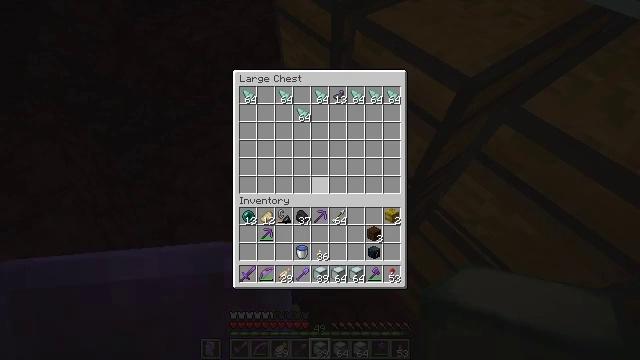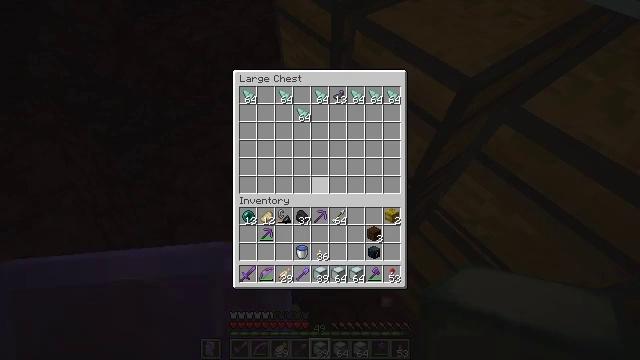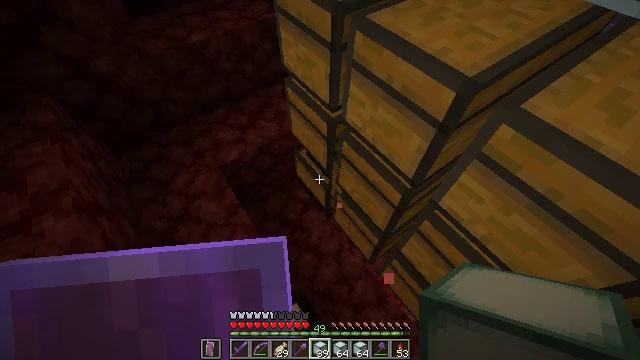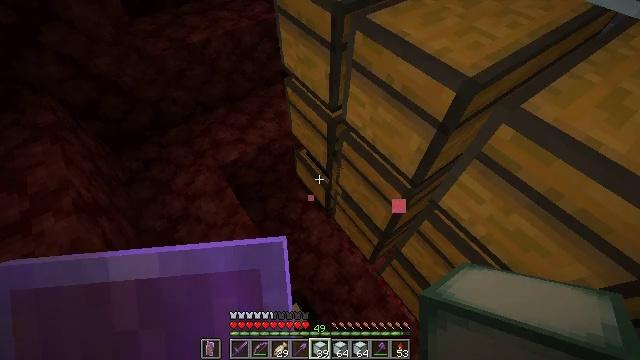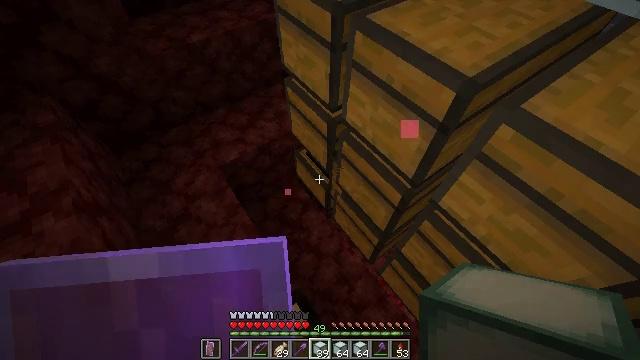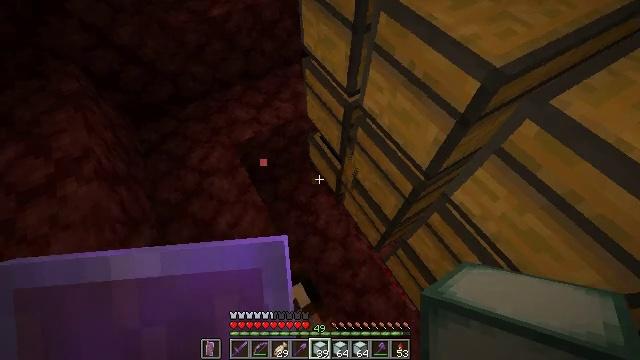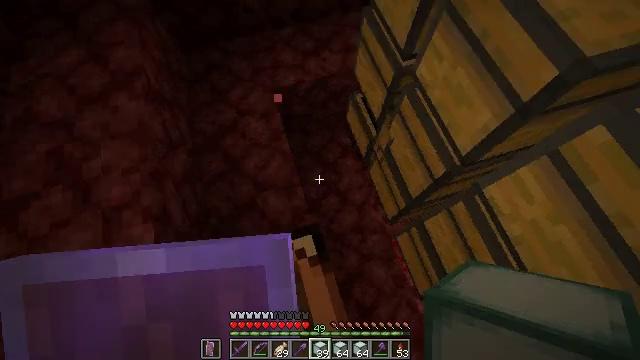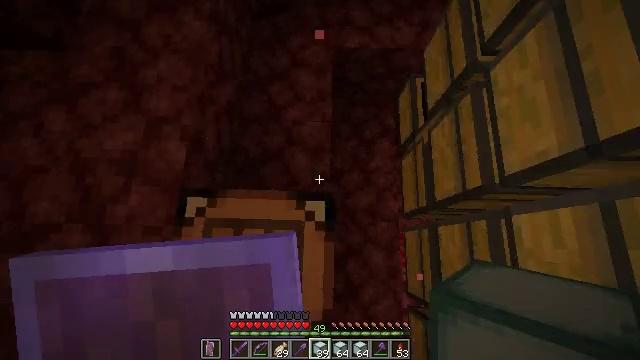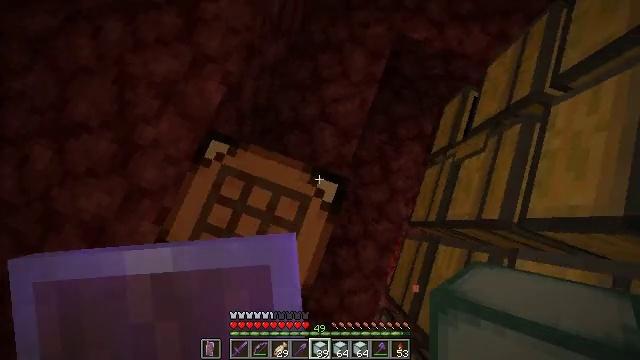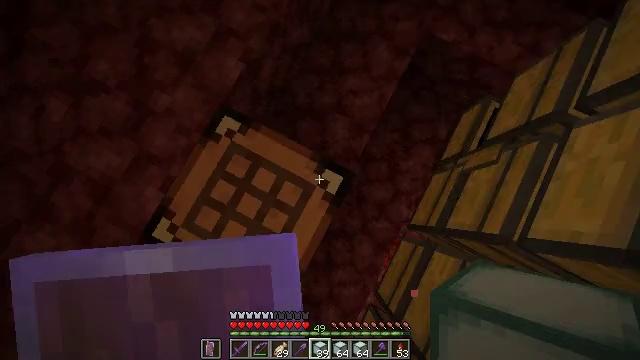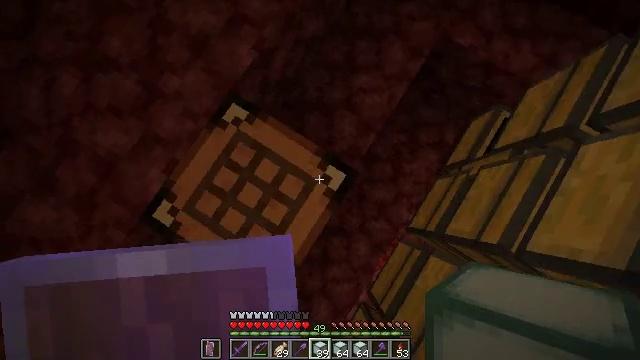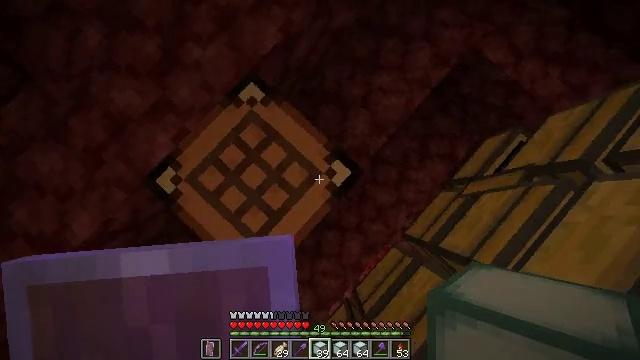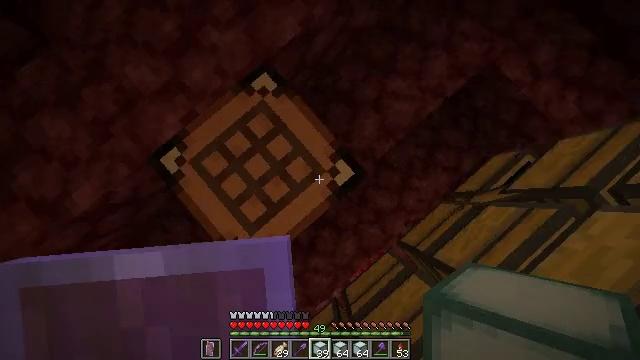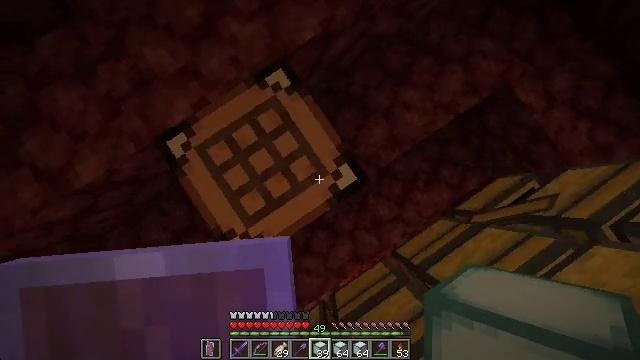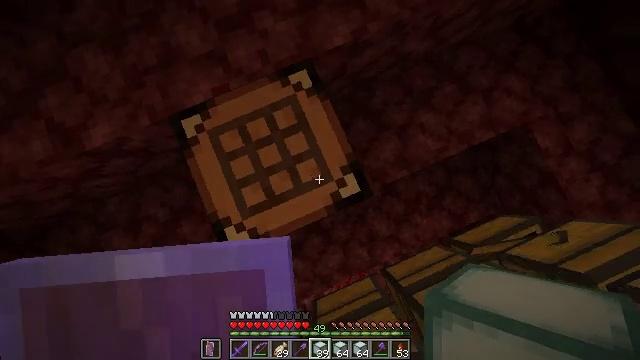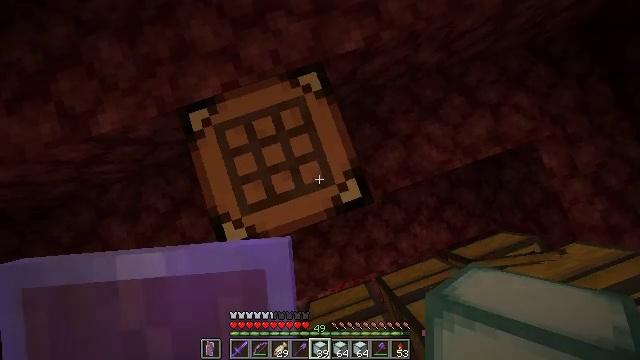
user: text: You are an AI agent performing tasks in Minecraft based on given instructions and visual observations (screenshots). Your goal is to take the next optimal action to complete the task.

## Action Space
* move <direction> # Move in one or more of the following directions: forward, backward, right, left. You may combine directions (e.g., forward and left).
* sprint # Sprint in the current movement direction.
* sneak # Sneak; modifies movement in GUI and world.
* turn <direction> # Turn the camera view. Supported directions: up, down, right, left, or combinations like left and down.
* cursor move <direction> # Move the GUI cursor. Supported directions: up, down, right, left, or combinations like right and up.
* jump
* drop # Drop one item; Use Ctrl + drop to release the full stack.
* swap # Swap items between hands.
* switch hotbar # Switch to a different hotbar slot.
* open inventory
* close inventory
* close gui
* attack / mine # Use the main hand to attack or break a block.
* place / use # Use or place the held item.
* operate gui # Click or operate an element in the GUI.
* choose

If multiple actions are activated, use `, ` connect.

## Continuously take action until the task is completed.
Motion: motion action
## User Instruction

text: Left click on the crafting table
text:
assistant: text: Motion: no_op
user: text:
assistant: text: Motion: no_op
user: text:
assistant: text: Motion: no_op
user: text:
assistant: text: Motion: no_op
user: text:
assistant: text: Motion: turn left and down
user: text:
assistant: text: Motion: turn left and down
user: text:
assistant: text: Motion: turn left and down
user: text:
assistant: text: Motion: turn left and down
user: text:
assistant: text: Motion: turn left and down
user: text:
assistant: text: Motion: turn left and down
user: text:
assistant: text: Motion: turn left and down
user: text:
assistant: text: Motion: turn left
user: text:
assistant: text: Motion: turn left
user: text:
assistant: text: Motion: turn left and up
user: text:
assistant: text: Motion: turn left
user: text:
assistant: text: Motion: no_op
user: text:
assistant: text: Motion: no_op
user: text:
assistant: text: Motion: no_op
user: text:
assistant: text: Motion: no_op
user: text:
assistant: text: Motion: no_op
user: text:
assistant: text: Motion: turn left and down
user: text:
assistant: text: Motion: no_op
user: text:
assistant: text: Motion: no_op
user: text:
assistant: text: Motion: no_op
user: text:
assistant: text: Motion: no_op
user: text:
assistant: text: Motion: no_op
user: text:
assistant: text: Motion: no_op
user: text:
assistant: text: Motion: no_op
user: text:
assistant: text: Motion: no_op
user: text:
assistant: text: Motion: no_op